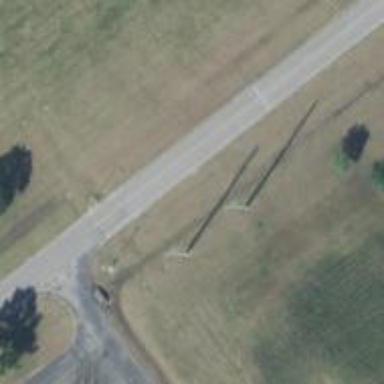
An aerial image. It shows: Power pole.